Question: I have some number of statistical data. Some of the data are very scattered to the majority of data set as shown below. What I want to do is minimize the effect of highly scattered data in the data set. I want to compute mean of the data set which has minimized effect of the scattered data in my case.
'''
My data set is as like this:
10.02, 11, 9.12, 7.89, 10.5, 11.3, 10.9, 12, 8.99, 89.23, 328.42.
'''
As shown in figure below:

I need the mean value which is not 46.3 but closer to other data distribution.
Actually, I want to minimize the effect of 89.23 & 328.42 in mean calculation.
Thanks in advance
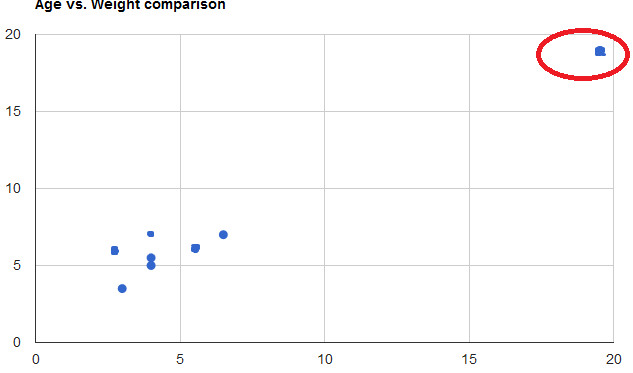
Answer: You might notice that you really dont want the mean. The problem here is that the distribution you've assumed for the data is different from the actual data. If you are trying to fit a normal distribution to this data you'll get bad results. You could try to fit a heavy tailed distribution like the cauchy to this data. If you want to use a normal distribution, then you need to filter out the non-normal samples. If you feel like you know what the standard deviation should be, you could remove everything from the sample above say 3 standard deviations away from the mean (the number 3 would have to depend on the sample size). This process can be done recursively to remove non-normal samples till you are happy with the size of the outlier in terms of the standard deviation.